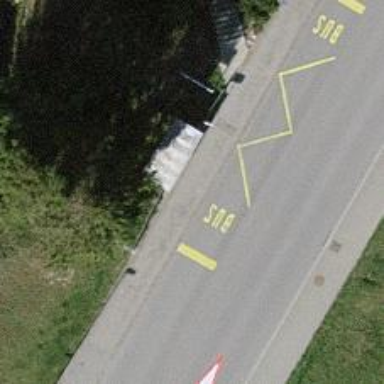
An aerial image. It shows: Bus stop with platform for public transport.